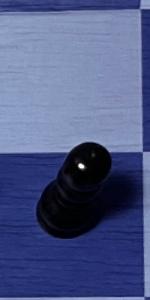
Label: Pawn_Black